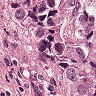
Metastatic tissue present: yes